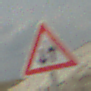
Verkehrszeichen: Gegenverkehr
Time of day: MorningAfternoon
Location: Outdoor (Beach)
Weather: PartlyCloudy
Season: NotSpecified
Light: Natural